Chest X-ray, AP view. Patient: 52 years old, sex M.
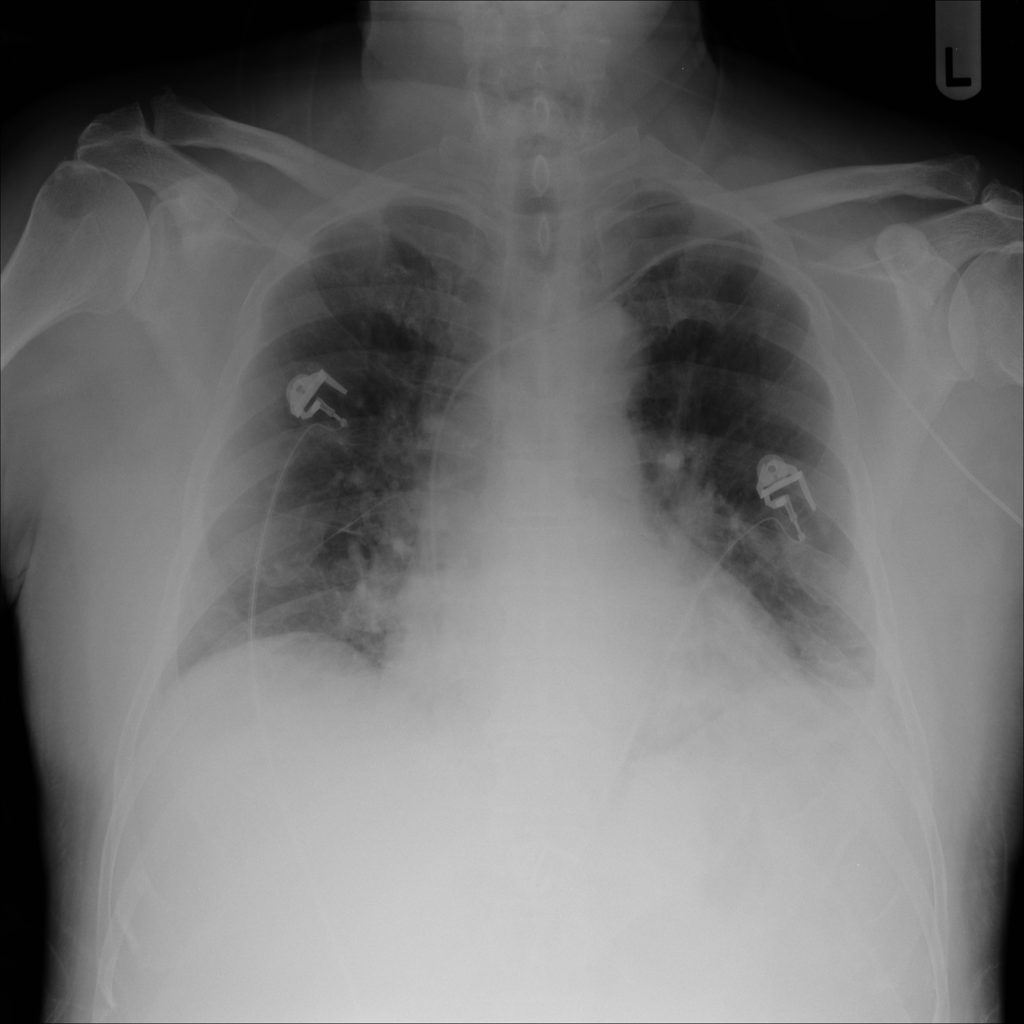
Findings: No Finding